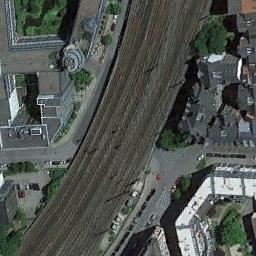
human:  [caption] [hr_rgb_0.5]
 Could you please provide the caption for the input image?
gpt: There are two trains passing by in the picture .

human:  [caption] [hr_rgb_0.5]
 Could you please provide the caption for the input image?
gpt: There are several buildings beside the railway .

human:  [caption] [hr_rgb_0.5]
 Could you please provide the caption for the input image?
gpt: The railway is next to some trees and houses .

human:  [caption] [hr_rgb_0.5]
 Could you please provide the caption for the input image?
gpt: These railways are flanked by some buildings .

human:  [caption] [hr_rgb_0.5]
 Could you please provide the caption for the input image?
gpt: There are some buildings beside the railway .